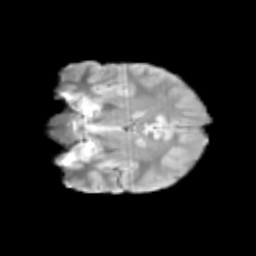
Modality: T2w
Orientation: coronal
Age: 12
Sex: male
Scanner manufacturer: siemens
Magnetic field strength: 3 T
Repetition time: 3.8 s
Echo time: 0.07 s